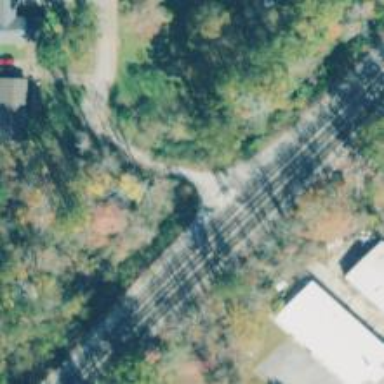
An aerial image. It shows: Railway signal.